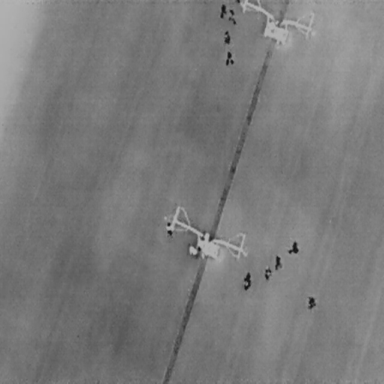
There are 11 People in the infrared image.